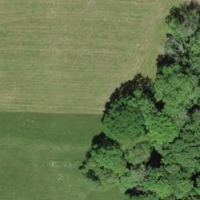
EUNIS habitat code: 24
Species observed at this site:
Pseudochorthippus parallelus